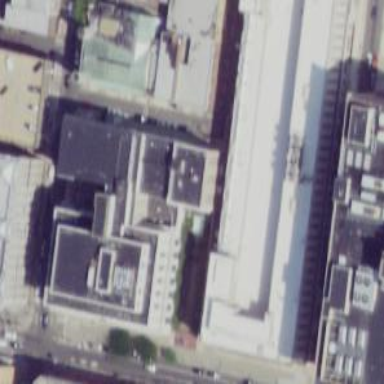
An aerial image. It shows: Historic courthouse building.